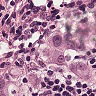
Metastatic tissue present: yes